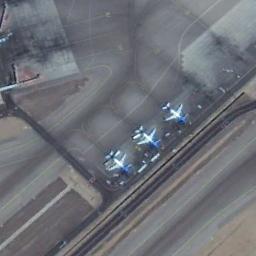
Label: airplane